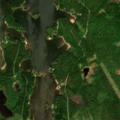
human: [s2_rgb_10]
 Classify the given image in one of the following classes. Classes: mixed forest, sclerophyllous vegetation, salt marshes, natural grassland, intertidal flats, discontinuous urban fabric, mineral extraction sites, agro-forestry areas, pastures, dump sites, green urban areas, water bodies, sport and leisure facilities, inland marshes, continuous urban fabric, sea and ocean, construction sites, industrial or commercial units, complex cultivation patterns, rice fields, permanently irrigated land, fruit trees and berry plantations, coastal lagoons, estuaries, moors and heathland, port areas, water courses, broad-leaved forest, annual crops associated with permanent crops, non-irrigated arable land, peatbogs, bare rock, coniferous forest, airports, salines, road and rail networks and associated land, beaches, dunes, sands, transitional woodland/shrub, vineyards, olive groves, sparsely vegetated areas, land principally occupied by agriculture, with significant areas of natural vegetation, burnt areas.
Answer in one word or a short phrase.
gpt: coniferous forest, mixed forest, sea and ocean